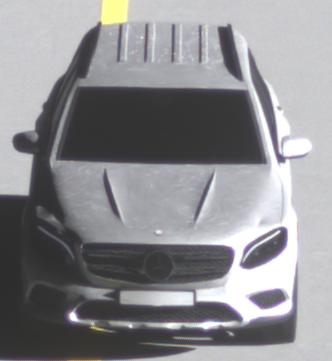
Make: Mercedes-Benz
Model: GLC 250
Detailed model: GLC (253)
Model produced from: 2015/09
Model produced until: 2018/05
Doors: 5
Color: white
Road condition: dry road
Daytime: morning or afternoon
Contrast: high contrast